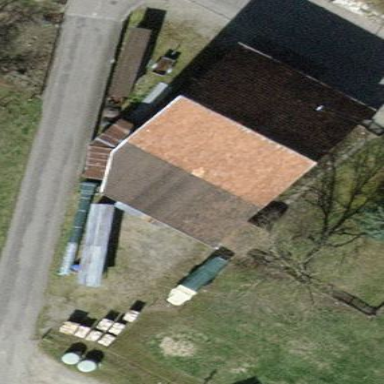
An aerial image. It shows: Farm auxiliary building with gabled roof.